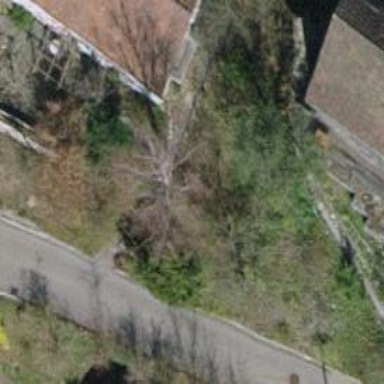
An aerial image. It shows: Beautiful tree in nature.